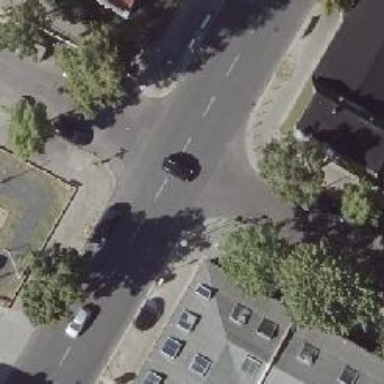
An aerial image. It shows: Residential road with asphalt surface and parallel on-street parking lanes on both sides.